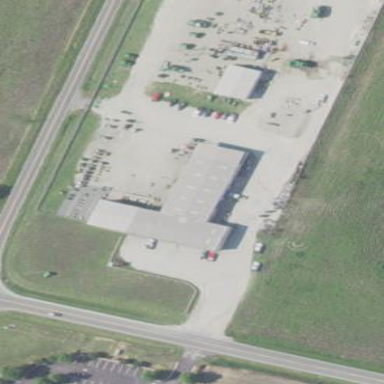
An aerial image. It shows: Building with agrarian shop.